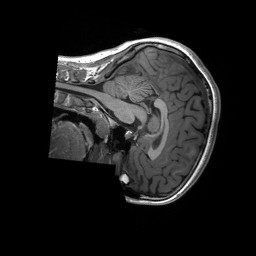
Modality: T1w
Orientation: sagittal
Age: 17
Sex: female
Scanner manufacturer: siemens
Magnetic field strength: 3 T
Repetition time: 2.3 s
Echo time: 0.00232 s